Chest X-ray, PA view. Patient: 56 years old, sex M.
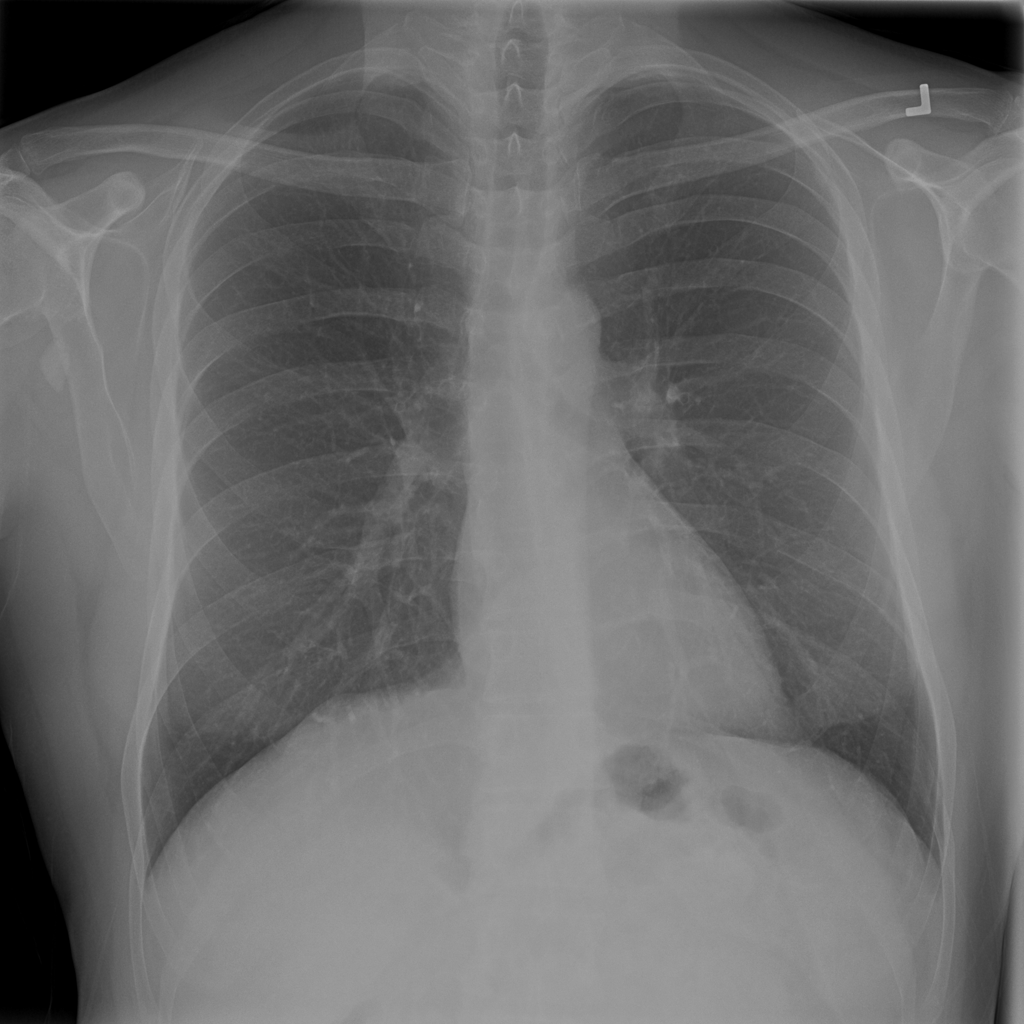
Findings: No Finding